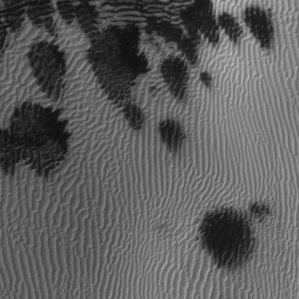
Label: frost